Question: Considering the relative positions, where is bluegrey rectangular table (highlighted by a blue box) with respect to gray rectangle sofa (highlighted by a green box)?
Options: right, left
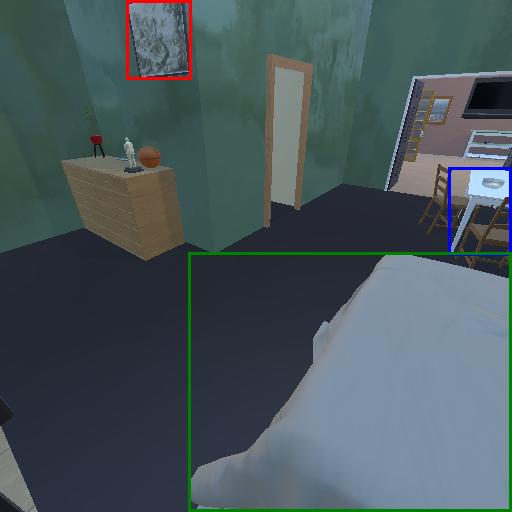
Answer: right